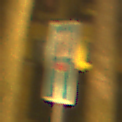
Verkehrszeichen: SackgasseRadverkehrFussgaengerDurchlaessig
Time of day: Night
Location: Outdoor (Urban)
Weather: Clear
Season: NotSpecified
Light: Artificial